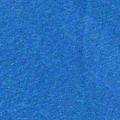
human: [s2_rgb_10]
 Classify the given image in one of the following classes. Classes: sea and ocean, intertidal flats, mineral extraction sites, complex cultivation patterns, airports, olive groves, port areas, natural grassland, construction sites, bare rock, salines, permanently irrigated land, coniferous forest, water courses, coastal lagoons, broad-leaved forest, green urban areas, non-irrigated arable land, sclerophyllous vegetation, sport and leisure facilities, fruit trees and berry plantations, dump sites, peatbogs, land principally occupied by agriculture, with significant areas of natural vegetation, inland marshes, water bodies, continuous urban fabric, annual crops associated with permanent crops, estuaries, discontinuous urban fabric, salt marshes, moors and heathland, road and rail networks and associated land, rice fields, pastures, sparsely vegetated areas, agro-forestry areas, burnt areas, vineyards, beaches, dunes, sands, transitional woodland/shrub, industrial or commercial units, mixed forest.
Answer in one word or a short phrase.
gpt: sea and ocean